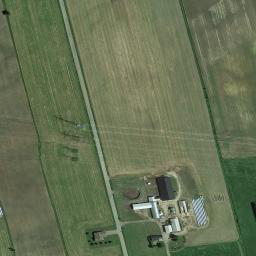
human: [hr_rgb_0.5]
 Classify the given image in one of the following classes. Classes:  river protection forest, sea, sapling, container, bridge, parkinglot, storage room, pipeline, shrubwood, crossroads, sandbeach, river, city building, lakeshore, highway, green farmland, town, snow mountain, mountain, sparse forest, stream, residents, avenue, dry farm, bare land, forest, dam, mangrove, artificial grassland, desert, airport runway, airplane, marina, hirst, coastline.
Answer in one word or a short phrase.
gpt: green farmland